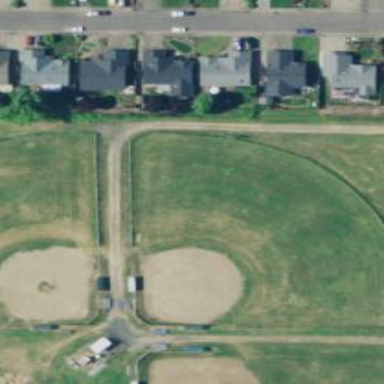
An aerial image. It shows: Softball pitch for leisure sports.